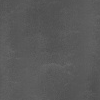
Atmospheric dust classification: dusty